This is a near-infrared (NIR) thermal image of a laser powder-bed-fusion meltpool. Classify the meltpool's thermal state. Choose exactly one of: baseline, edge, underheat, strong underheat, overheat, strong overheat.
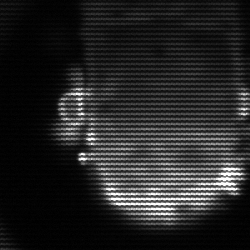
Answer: baseline